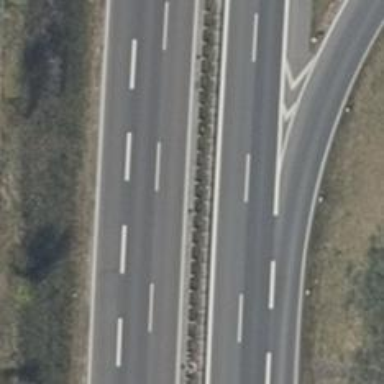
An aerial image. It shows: Motorway junction.